Question: In my C# program there is a "Login" function. When user presses on the button - program uses given login/pas info to login on a certain website using POST url and to save cookies. The webpage after login is then further processed in my program. Then, the result is shown to the user.
I'd like to block user input during that time and to prompt with the message, for example "working...". Othervise there is no way to tell is the program is actually working on something or not. Here's what I mean:

What techniques should I use to achieve the desired goal?
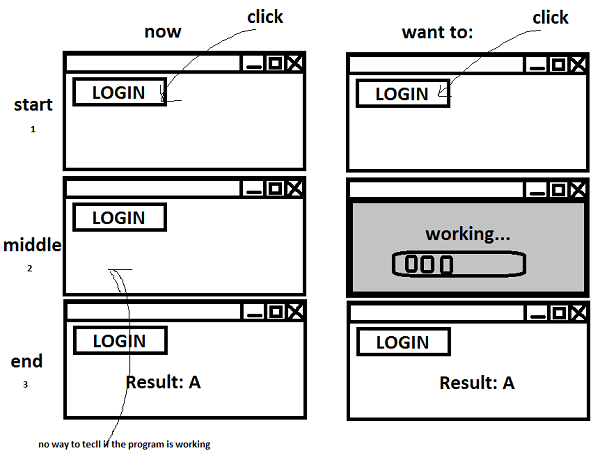
Answer: UI is blocked, because you are running login code in UI thread. To avoid that, you may use 'BackgroundWorker', or if you're using 4 or 4.5 .NET you may use 'Tasks' to move your login stuff to another thread to avoid UI blocking.
If Windows Forms and .NET 4+, following may work:
'''
private void button1_Click(object sender, EventArgs e)
{
progressBar1.Visible = true;
Task.Factory.StartNew(Login)
.ContinueWith(t =>
{
progressBar1.Visible = false;
}, TaskScheduler.FromCurrentSynchronizationContext());
}
private static void Login()
{
// should replace this with actual login stuff
Thread.Sleep(TimeSpan.FromSeconds(3));
}
'''
What it does, it moves Login processing to another thread, so UI thread is not blocked. Before staring login, it unhides progress bar, which has style set to marque and after Login is finished, it hides progress bar again.
As long as UI is not blocked, user is allowed to input/press anything he wants during login, so solution would be either disable all controls before login or show progress bar in separate modal form, in such way user won't see application as hanged and won't be able to do any input until progress bar form will be closed.
Update: added example with separate progress form:
'''
public partial class Form1 : Form
{
public Form1()
{
InitializeComponent();
}
private void button1_Click(object sender, EventArgs e)
{
MarqueeForm.DoWithProgress("Doing login", Login);
}
private static void Login()
{
Thread.Sleep(TimeSpan.FromSeconds(3));
}
}
public class MarqueeForm : Form
{
private Label label;
public MarqueeForm()
{
var progressBar = new ProgressBar
{
Style = ProgressBarStyle.Marquee,
Top = 20,
Size = new Size(300, 15)
};
Controls.Add(progressBar);
label = new Label();
Controls.Add(label);
}
public static void DoWithProgress(string title, Action action)
{
var form = new MarqueeForm
{
Size = new Size(310, 50),
StartPosition = FormStartPosition.CenterParent,
FormBorderStyle = FormBorderStyle.FixedDialog,
ControlBox = false,
label = { Text = title }
};
form.Load += (sender, args) =>
Task.Factory.StartNew(action)
.ContinueWith(t => ((Form)sender).Close(),
TaskScheduler.FromCurrentSynchronizationContext());
form.Show();
}
}
'''